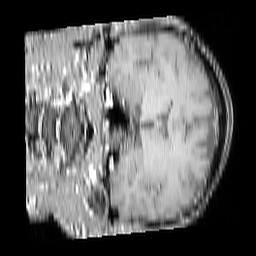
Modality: T1w
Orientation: coronal
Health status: ill
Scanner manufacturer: philips
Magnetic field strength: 3 T
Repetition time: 0.3787 s
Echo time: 0.002908 s